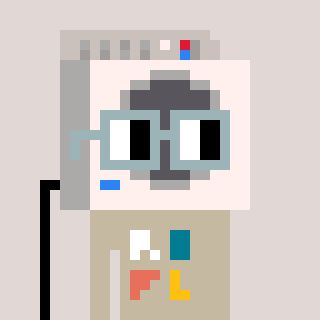
a pixel art character with square dark gray glasses, a washing machine-shaped head and a bege-colored body on a warm background